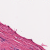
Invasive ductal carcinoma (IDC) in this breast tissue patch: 0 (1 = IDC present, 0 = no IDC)